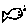
Label: fish